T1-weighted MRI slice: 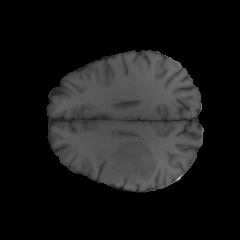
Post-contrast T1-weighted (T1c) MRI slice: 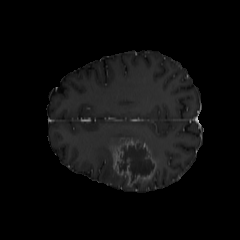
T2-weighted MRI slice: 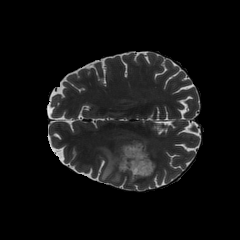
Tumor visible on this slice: yes